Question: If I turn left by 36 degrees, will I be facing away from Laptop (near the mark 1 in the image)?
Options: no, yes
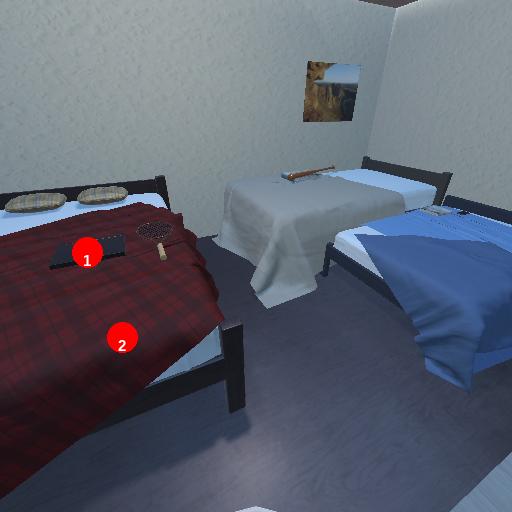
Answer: no